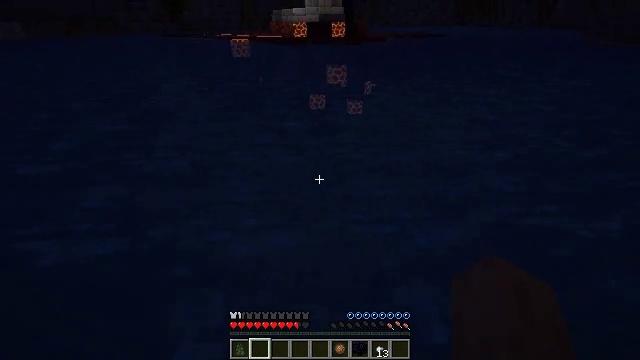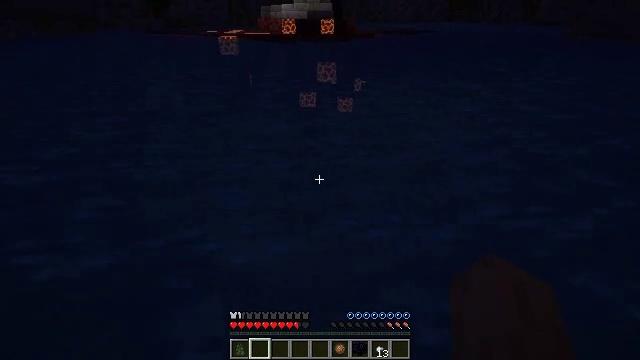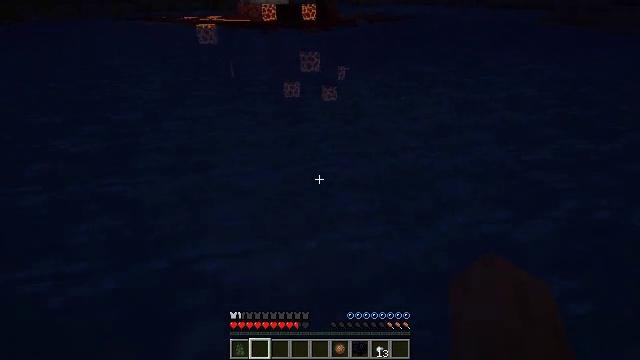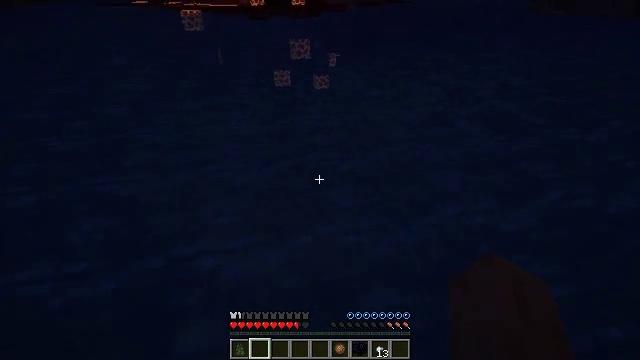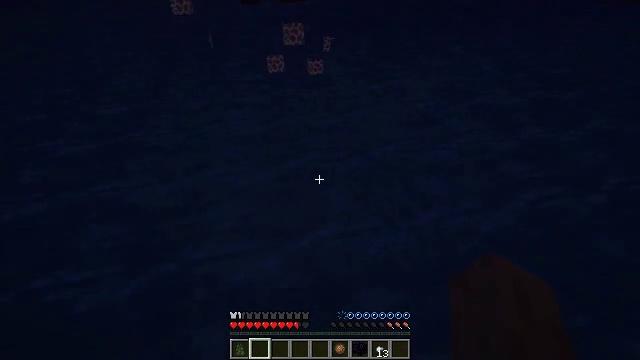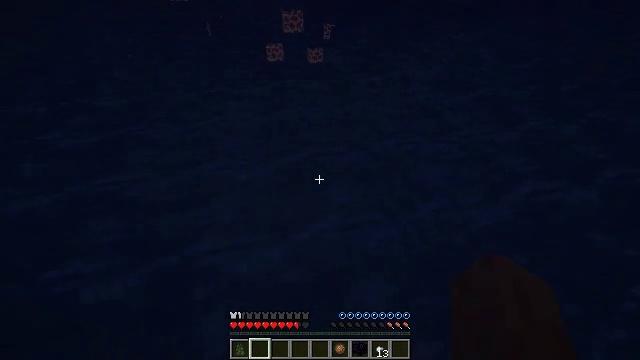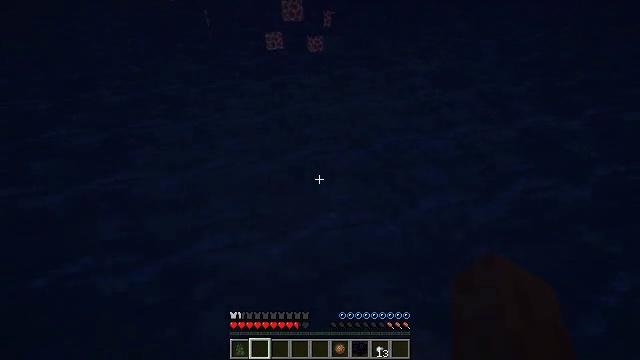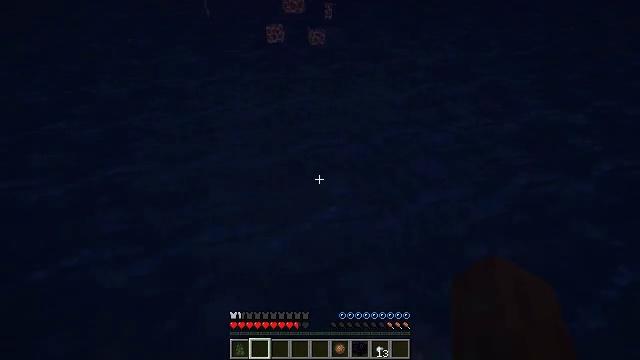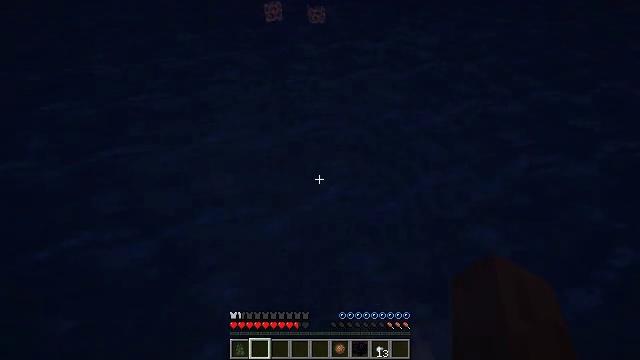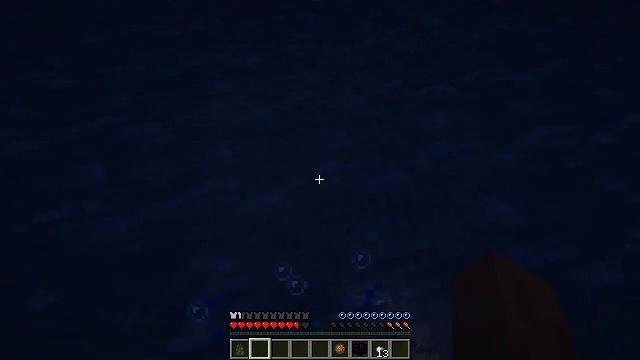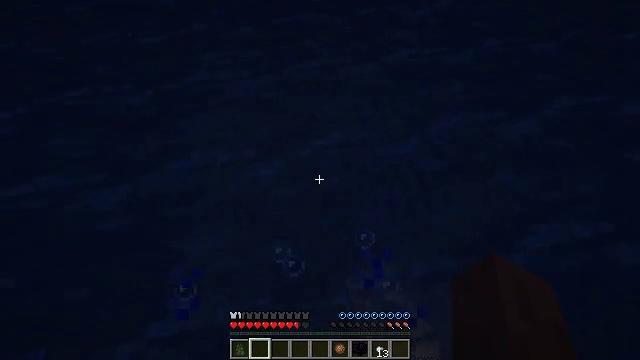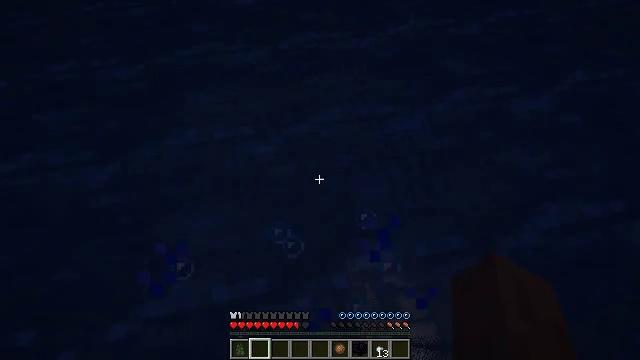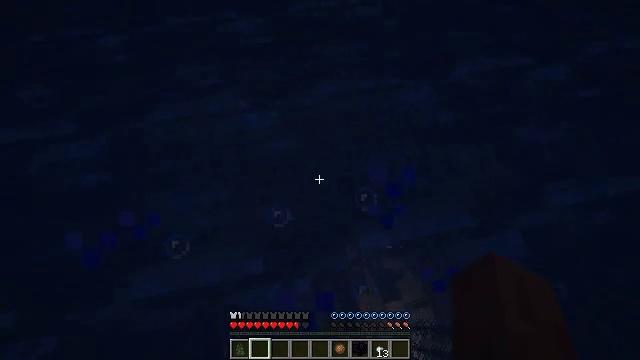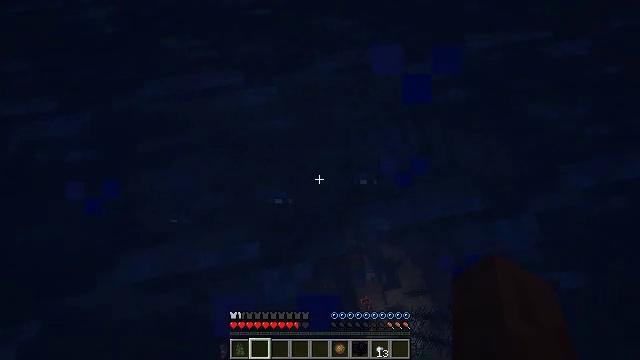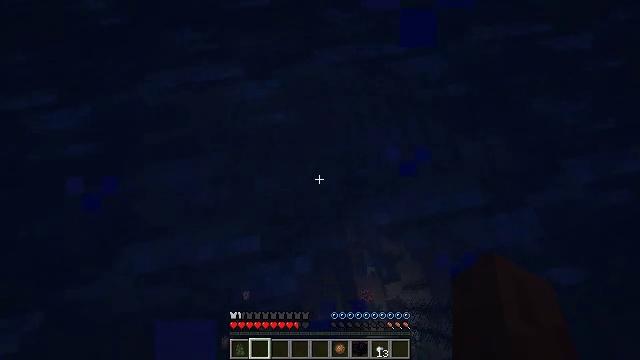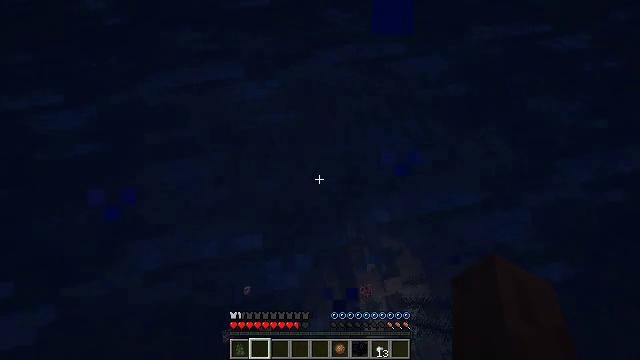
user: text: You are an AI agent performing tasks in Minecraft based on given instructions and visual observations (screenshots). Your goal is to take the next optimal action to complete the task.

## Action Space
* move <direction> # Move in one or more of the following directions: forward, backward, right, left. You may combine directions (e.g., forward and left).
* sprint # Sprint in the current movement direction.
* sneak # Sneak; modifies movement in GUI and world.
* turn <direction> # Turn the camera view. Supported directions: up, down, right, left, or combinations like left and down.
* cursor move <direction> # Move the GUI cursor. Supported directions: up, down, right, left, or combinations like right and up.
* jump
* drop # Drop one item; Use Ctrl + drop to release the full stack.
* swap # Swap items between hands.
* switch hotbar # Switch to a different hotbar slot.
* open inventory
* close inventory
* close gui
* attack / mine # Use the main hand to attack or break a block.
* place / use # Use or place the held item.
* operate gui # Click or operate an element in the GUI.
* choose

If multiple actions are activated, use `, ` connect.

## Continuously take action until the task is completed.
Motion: motion action
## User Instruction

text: Gather the sea lantern with a pickaxe.
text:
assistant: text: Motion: turn right, jump
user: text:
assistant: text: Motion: turn right and down, jump
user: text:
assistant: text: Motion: turn right and down, jump
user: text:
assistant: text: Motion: turn right and down, jump
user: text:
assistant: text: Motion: turn down, jump
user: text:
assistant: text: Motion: turn down, jump
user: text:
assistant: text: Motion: turn down, jump
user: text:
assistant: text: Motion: turn down, jump
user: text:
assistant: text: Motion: turn down, jump
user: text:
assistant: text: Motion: turn down, jump
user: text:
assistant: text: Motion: turn down, jump
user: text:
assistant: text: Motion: turn down, jump
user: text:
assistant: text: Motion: turn down, jump
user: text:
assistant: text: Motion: turn down, jump
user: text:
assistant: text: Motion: jump
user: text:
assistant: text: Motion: jump
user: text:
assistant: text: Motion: jump
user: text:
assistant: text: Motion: turn down, jump
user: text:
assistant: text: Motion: turn down, jump
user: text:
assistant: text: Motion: turn down, jump
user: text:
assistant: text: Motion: turn down, jump
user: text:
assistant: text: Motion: turn right and down, jump
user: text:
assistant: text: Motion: turn right and down
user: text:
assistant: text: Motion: turn right and down
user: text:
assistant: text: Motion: turn right and down
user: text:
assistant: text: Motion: turn right and down
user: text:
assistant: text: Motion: turn right and down
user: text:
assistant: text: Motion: turn right
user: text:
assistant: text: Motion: move forward, turn right
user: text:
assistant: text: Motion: move forward, turn right